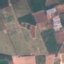
Land use / land cover: PermanentCrop